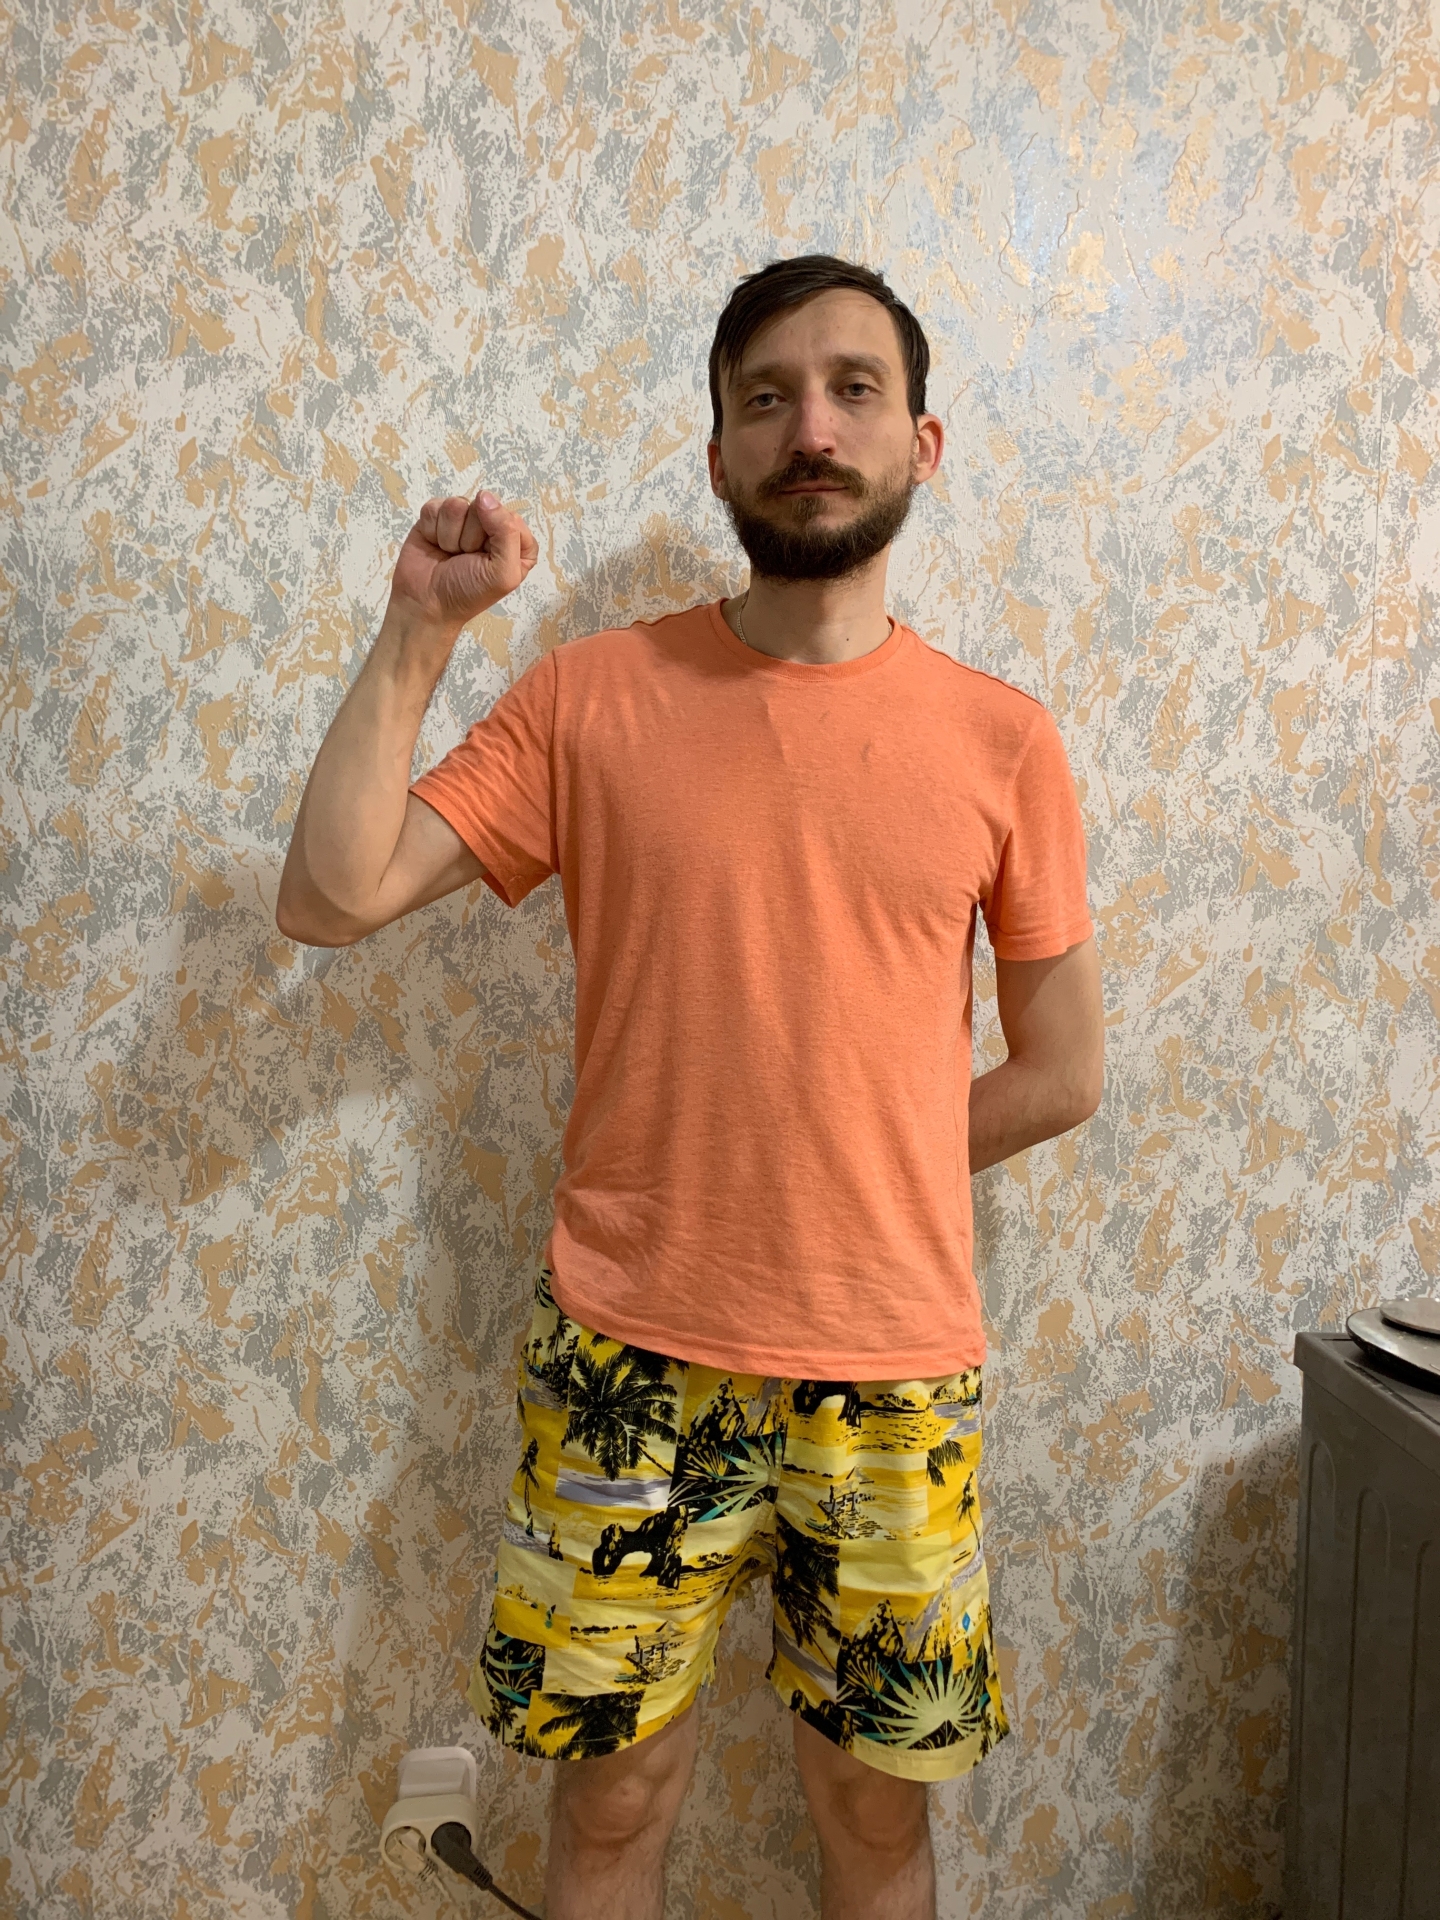
Label: clear